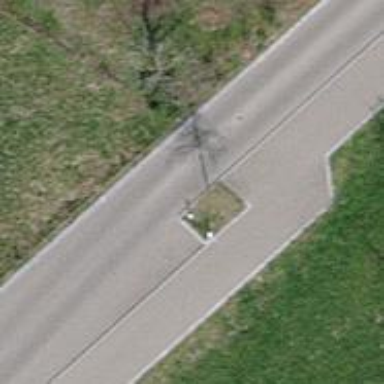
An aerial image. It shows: Traffic calming feature called choker.